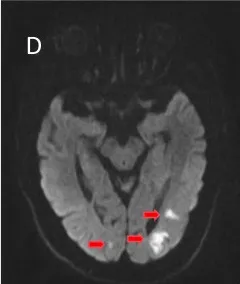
Radiological examinations of case 2 before and after intravenous immunoglobulin (IVIg). (D-F) DWI of the bilateral parieto-occipital and left frontal lobes showing restricted diffusion of the lesion after IVIg.
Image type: radiology (mri)